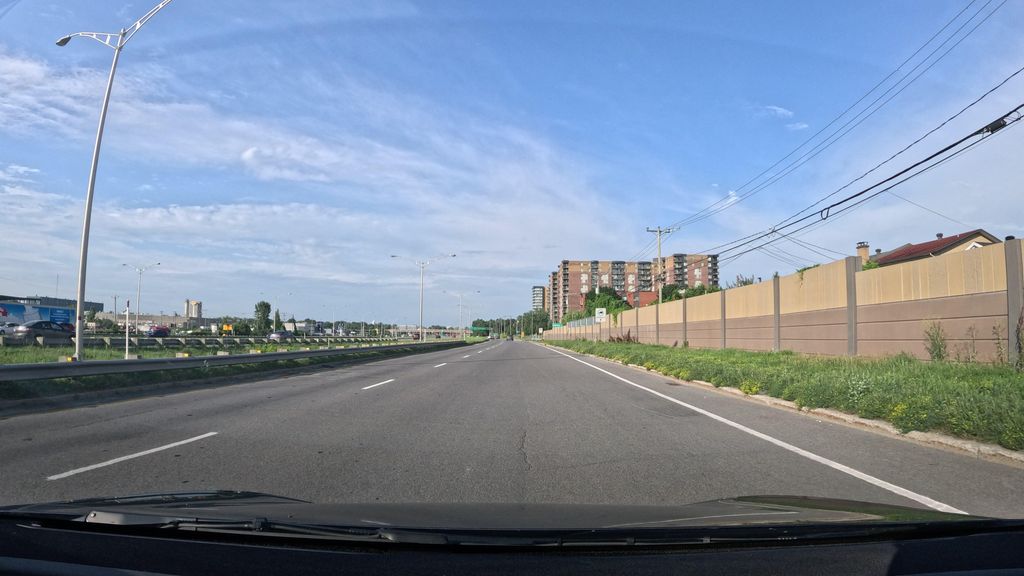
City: montreal